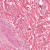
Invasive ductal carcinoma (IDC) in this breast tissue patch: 0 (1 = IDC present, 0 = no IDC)